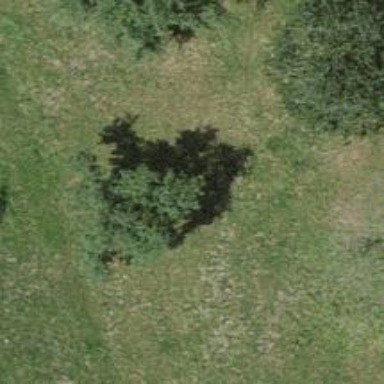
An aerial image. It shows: Beautiful tree in nature.